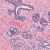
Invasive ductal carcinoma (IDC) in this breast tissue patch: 0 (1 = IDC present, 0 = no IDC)